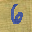
Label: 6